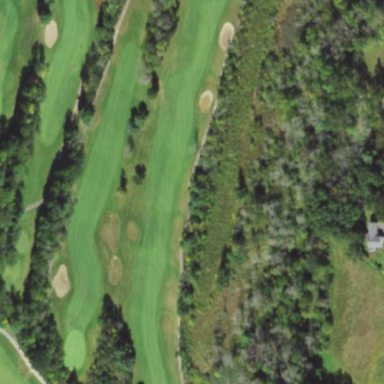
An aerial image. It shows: Golf fairway surrounded by grass.